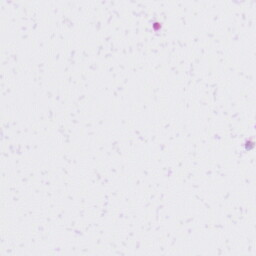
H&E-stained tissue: Liver